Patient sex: M
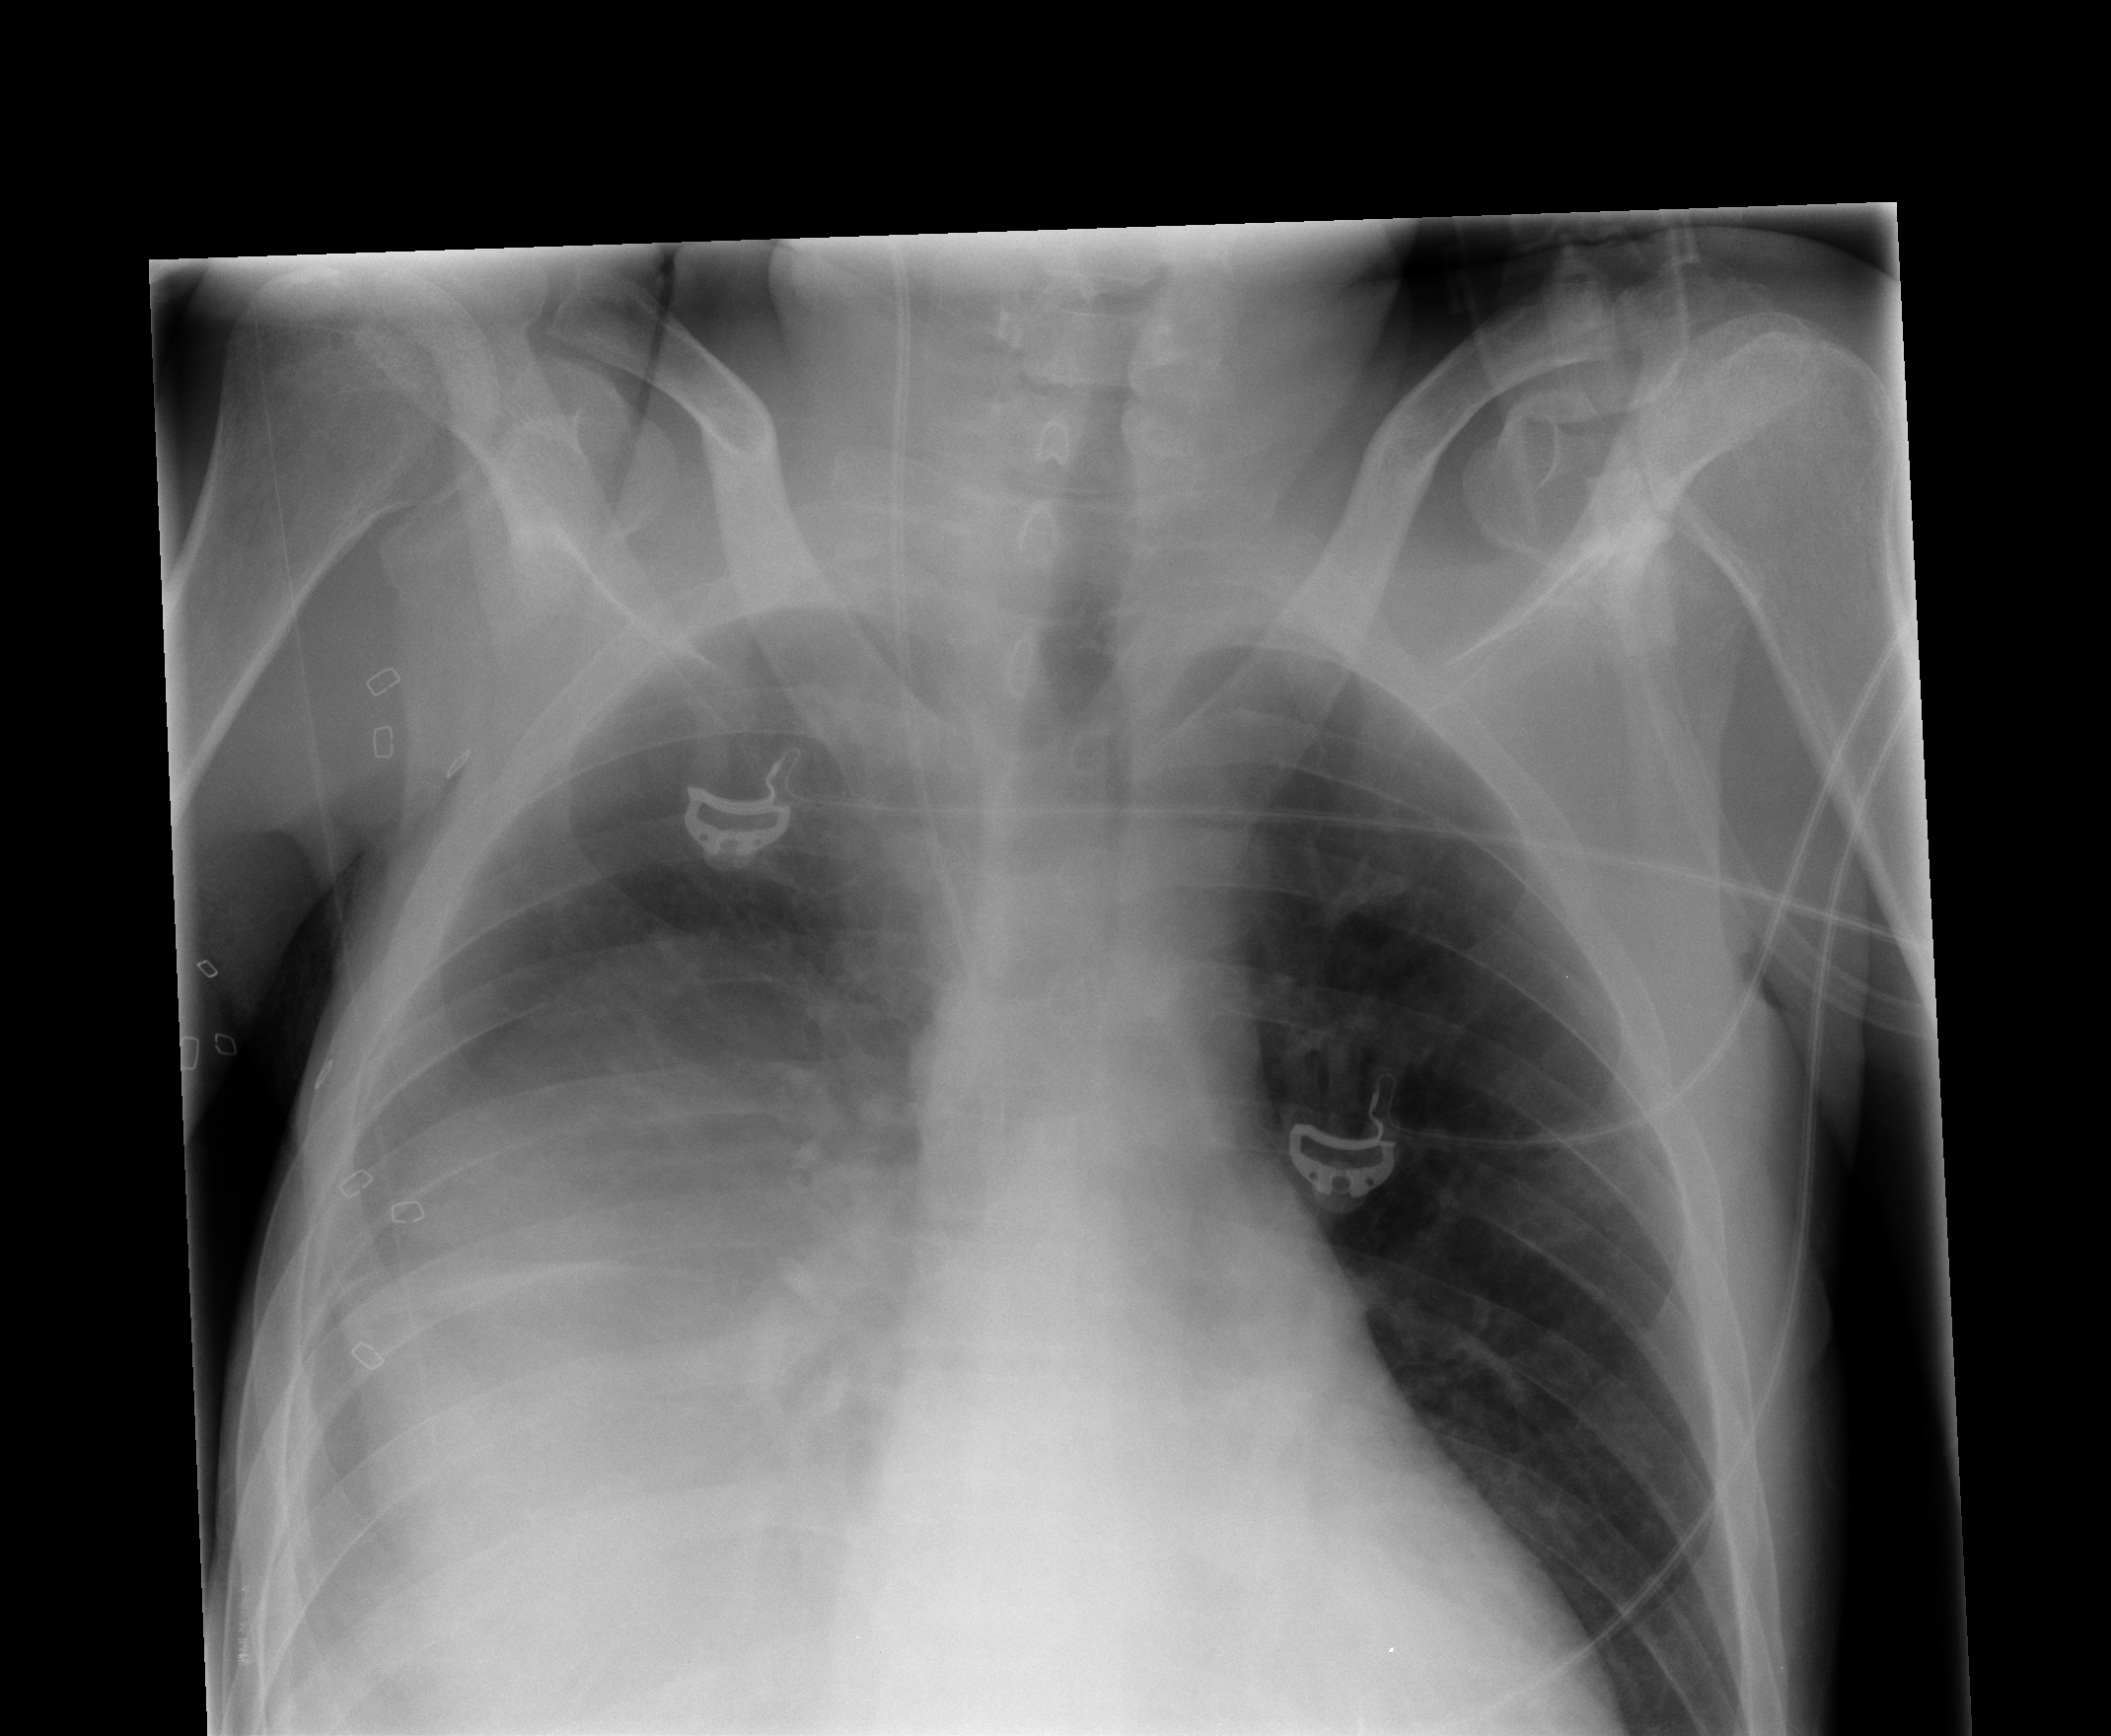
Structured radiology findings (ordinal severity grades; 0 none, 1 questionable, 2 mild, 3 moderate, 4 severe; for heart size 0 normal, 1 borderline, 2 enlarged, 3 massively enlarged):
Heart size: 0
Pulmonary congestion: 0
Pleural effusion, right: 3
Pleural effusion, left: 0
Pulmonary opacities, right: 0
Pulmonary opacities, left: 0
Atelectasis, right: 3
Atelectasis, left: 0